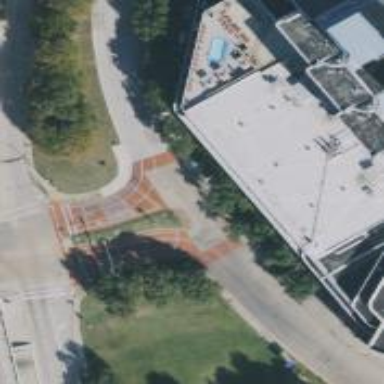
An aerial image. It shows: Tertiary road with separate sidewalks.